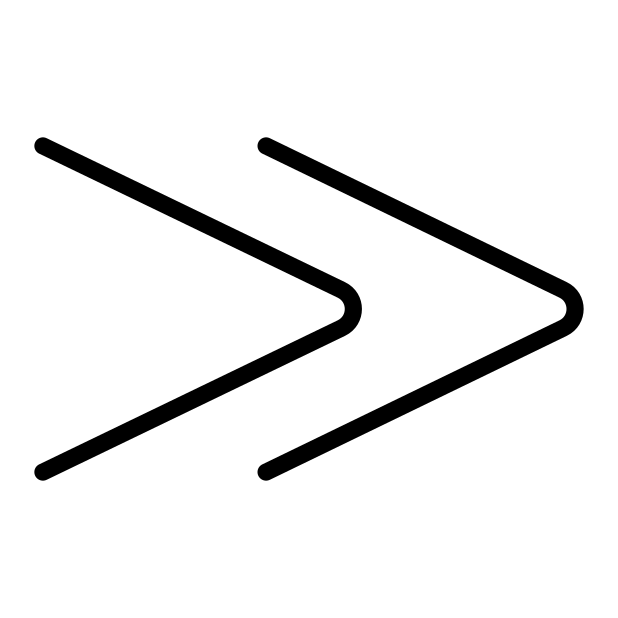
fast-forward button